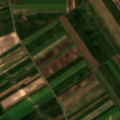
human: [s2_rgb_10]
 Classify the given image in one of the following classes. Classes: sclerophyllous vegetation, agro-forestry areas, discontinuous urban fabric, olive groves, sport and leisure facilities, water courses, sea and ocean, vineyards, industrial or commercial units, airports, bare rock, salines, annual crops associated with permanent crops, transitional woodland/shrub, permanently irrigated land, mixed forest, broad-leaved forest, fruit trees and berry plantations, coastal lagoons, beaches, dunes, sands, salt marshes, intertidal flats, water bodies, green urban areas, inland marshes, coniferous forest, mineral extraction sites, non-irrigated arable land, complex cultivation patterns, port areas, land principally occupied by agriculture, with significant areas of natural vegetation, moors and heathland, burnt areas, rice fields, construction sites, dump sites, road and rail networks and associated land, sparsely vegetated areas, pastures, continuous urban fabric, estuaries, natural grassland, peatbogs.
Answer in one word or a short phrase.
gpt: non-irrigated arable land